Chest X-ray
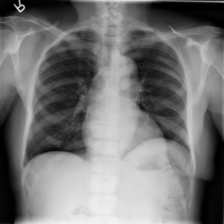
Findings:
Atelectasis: negative
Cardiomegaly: negative
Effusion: negative
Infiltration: negative
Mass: negative
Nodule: negative
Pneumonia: negative
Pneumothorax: negative
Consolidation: negative
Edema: negative
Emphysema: negative
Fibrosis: negative
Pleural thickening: negative
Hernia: negative